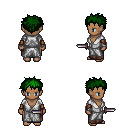
a pixel art fantasy rpg character, female body template, human, dark skin, white robe, robe skirt, green bedhead hairstyle, leather bracers, dagger, four views (front, back, left, right), 2x2 character sprite sheet, small pixel art, hard edges, no anti-aliasing